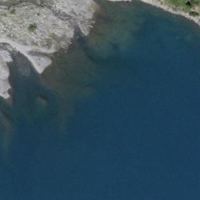
EUNIS habitat code: 14
Species observed at this site:
Chamaenerion fleischeri